Chest X-ray. View position: PA
Patient age: 35
Patient sex: F
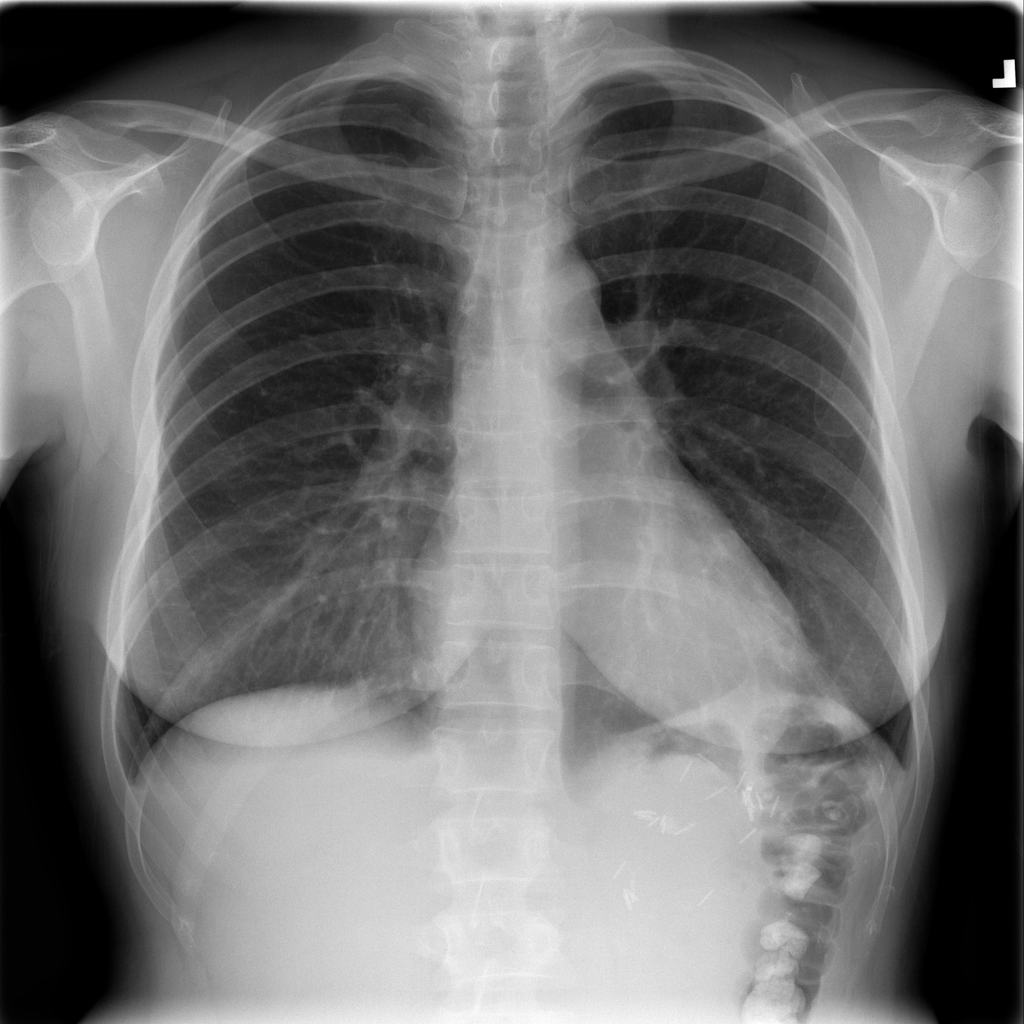
Finding: Pneumothorax